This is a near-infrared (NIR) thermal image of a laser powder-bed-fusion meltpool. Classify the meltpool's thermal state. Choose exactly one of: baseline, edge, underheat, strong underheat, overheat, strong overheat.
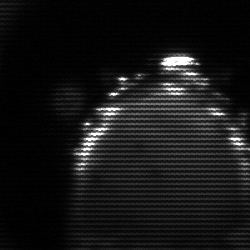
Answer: edge